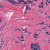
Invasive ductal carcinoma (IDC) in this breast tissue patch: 1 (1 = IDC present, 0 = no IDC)